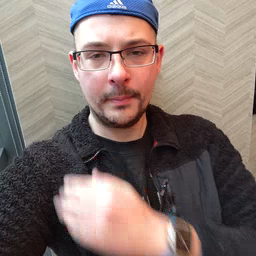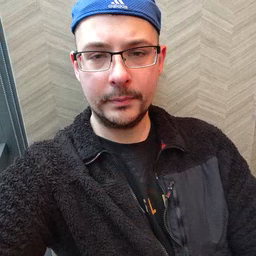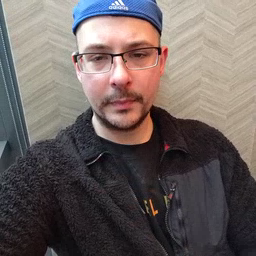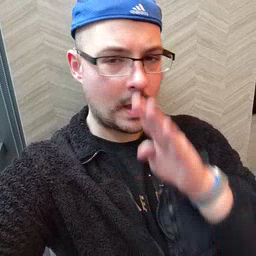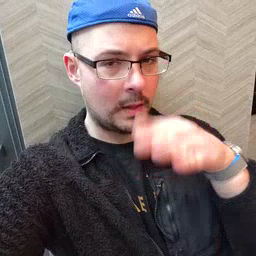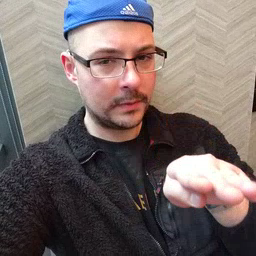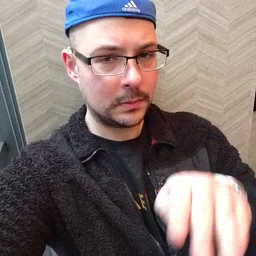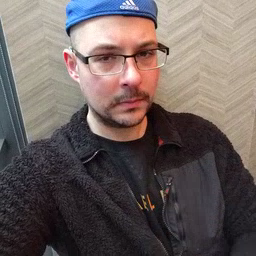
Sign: elephant